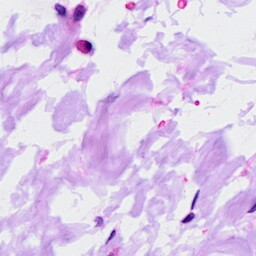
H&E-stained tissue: Ovarian